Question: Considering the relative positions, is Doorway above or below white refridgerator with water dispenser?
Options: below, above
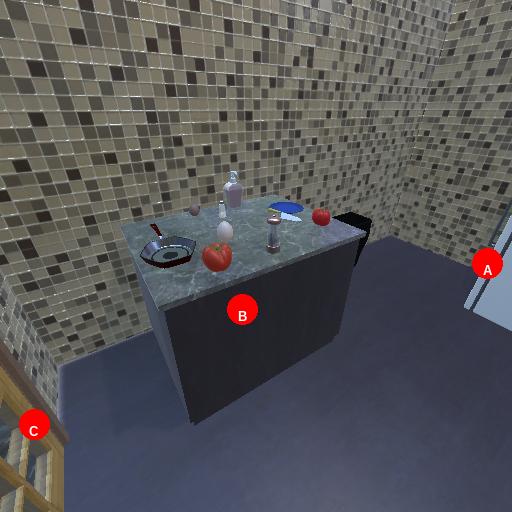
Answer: below